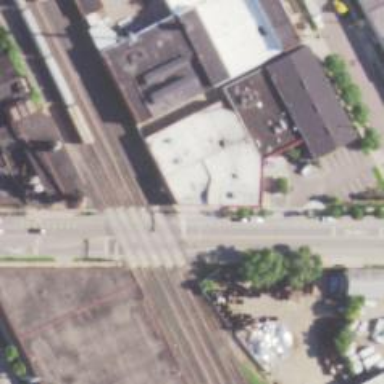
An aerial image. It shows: Railway siding with rails.